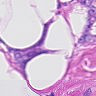
Metastatic tissue present: yes